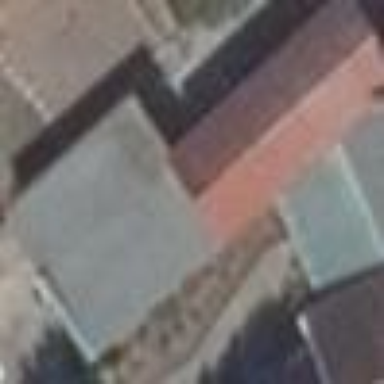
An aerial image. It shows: Shed building.